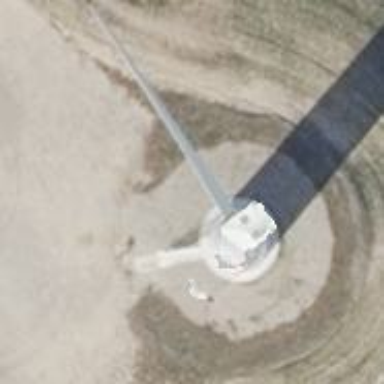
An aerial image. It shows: Wind generator powered by wind turbines of horizontal axis type. It is manufactured by Vestas.